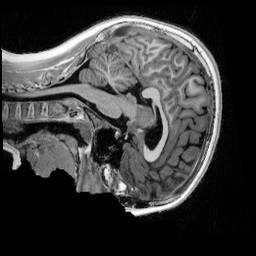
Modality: UNIT1_denoised
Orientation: sagittal
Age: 9
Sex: male
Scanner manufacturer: siemens
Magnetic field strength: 3 T
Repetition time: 4 s
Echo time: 0.00303 s